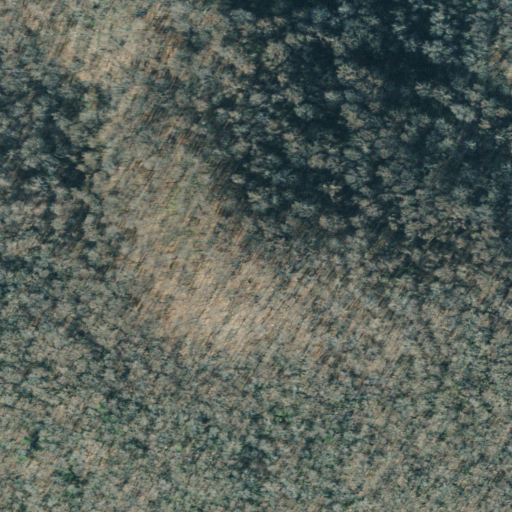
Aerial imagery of cliff(s) in Georgia named Flatrock Point containing only deciduous forest